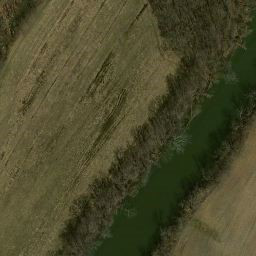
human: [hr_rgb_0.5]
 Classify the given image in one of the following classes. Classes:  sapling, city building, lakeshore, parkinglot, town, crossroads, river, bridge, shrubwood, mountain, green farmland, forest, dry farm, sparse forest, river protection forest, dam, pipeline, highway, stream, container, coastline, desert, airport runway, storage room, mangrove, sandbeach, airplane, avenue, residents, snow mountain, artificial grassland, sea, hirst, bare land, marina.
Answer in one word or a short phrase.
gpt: river